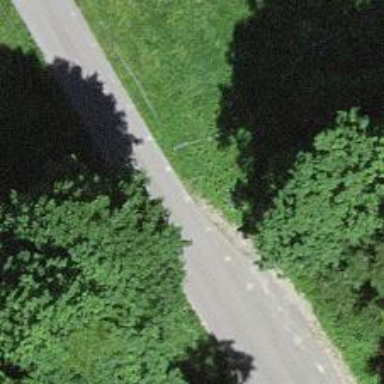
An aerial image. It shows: Unclassified road with grade 1 track type.